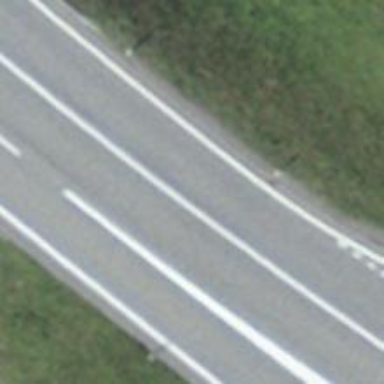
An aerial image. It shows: Asphalt road classified as primary highway which is motorroad.